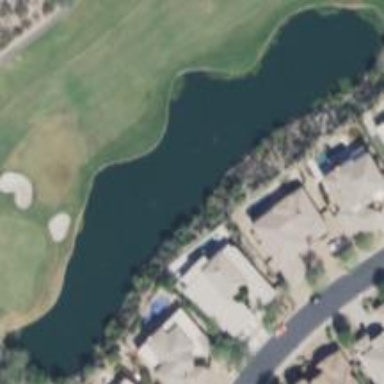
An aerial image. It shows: Lake acting as water hazard for golf course.